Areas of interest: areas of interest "Beijing City South Knight Resort"
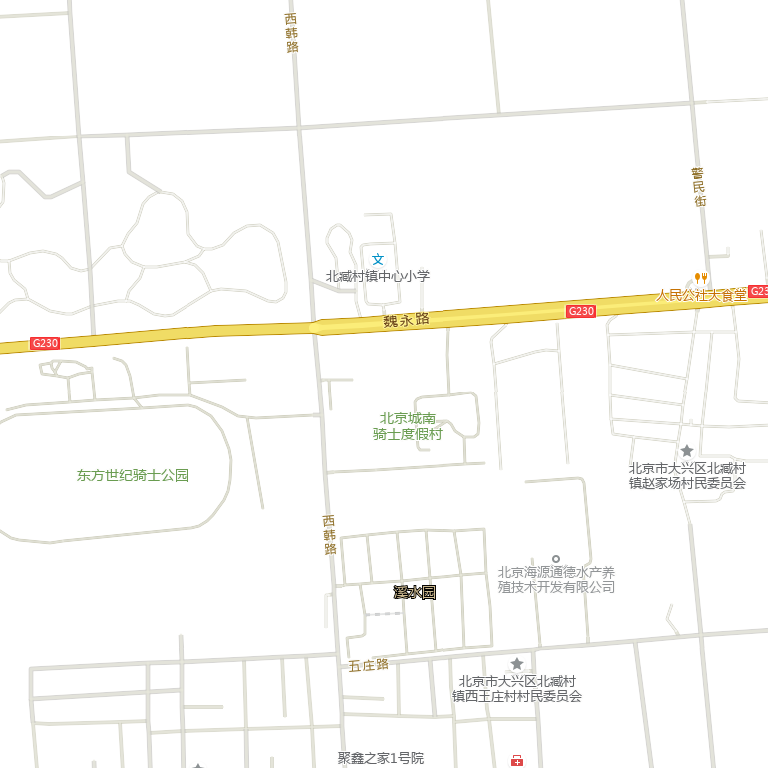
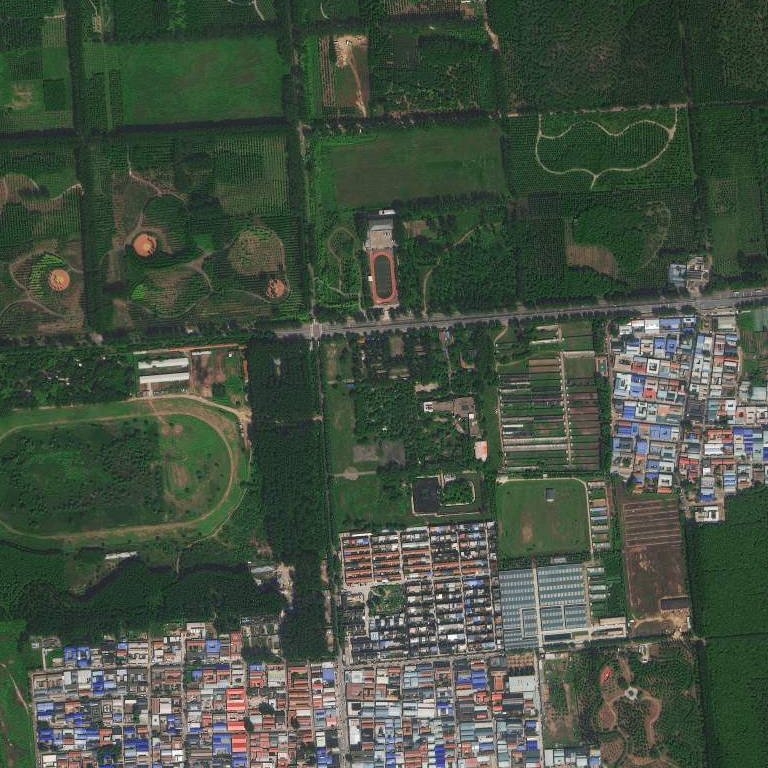